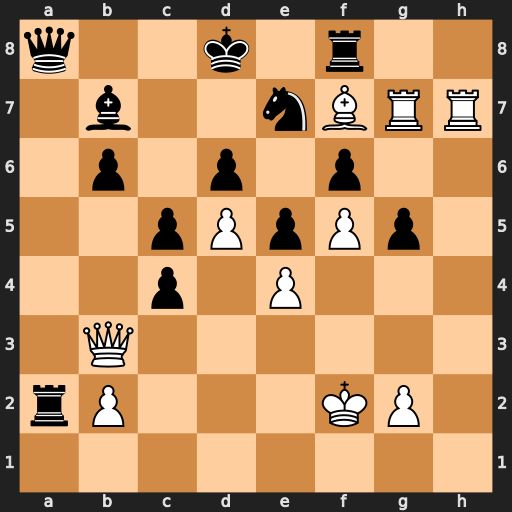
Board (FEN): q2k1r2/1b2nBRR/1p1p1p2/2pPpPp1/2p1P3/1Q6/rP3KP1/8
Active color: w
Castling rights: -
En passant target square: -
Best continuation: Qxb6+ Kc8 Be6+